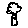
Label: tree